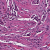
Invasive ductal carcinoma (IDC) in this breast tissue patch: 0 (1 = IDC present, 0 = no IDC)